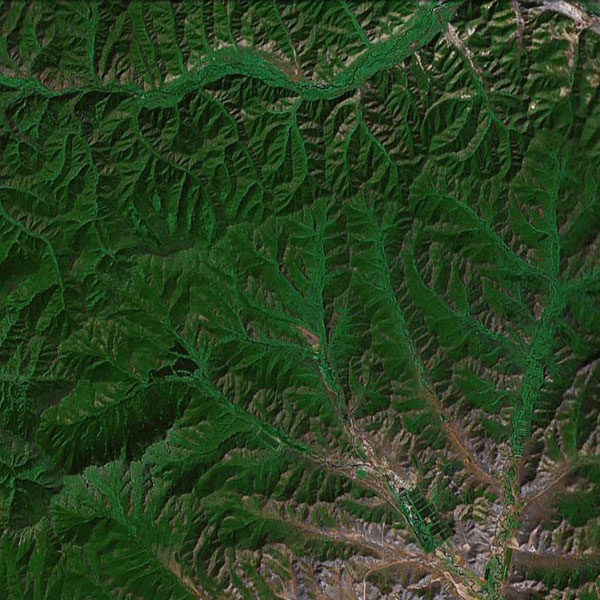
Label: Mountain